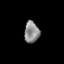
Tissue: lung
Cell type: T cells
Senescence score: 0.1788
Nuclear area (px): 313
Mean DAPI intensity: 140.227